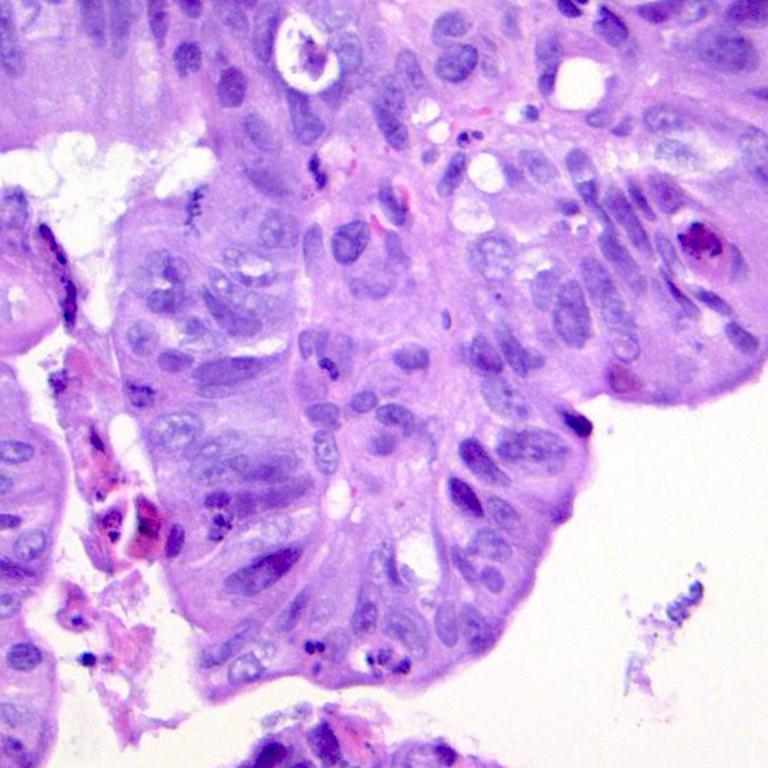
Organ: colon
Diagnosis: adenocarcinomas